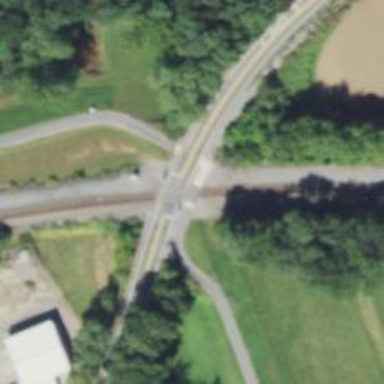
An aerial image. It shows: Railway crossing with lights.